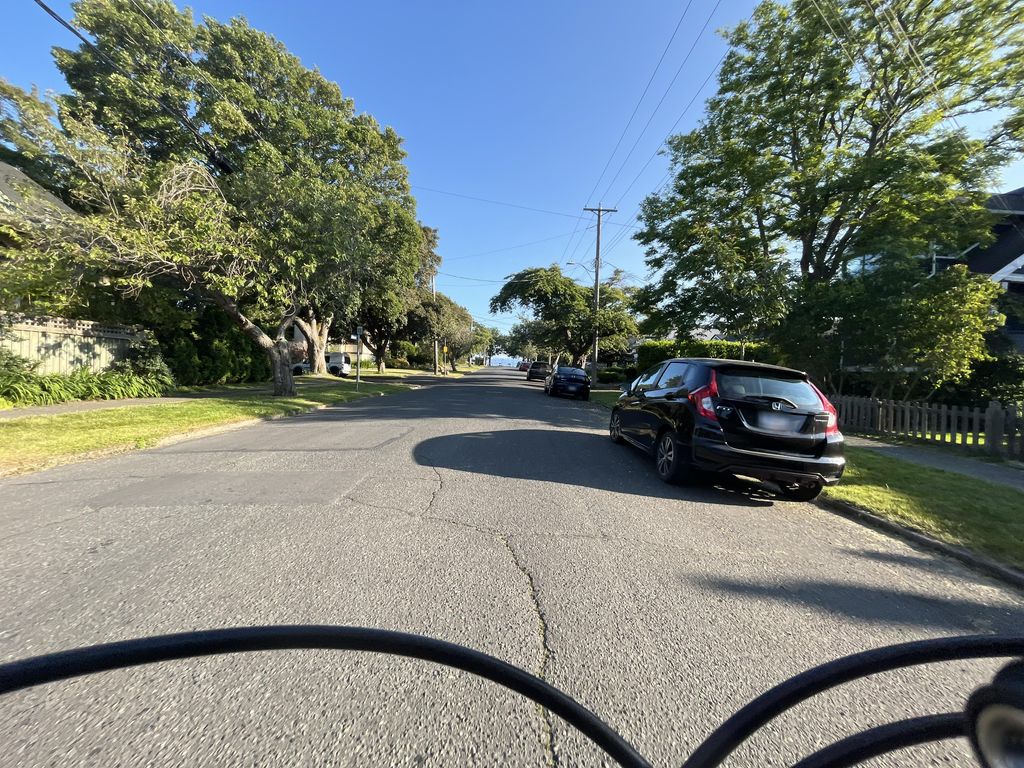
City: victoria